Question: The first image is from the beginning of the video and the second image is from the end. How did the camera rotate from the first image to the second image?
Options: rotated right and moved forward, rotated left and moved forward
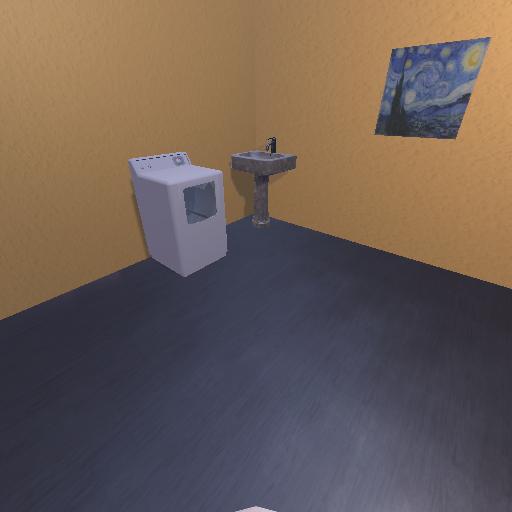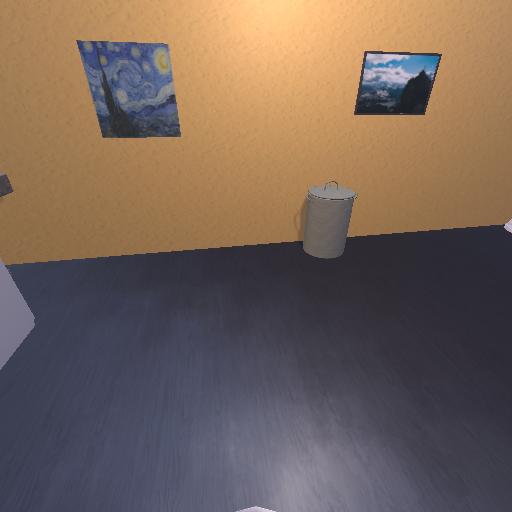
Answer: rotated right and moved forward